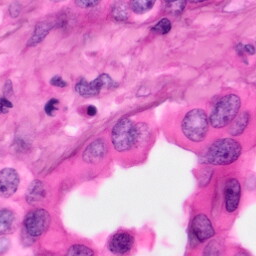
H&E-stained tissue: Pancreatic